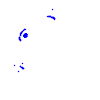
Particle: electron